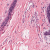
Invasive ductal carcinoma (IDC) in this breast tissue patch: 0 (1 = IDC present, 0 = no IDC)